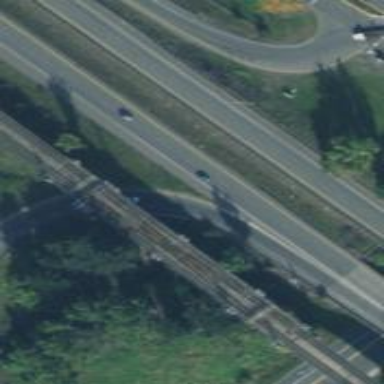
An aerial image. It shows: Bridge for light rail railway electrified with contact line.